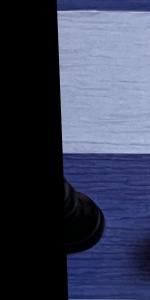
Label: Pawn_Black